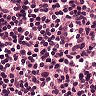
Metastatic tissue present: no